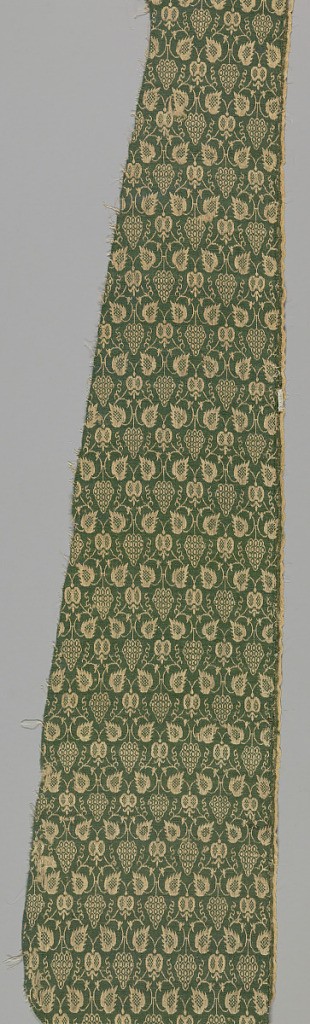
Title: Fragment
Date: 17th century
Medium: linen, wool Technique: two interconnected structures
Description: Grape and pomegranite motif in green and tan. Selvage at one side